Interaction volume radius: 5 \u00c5
Interaction volume height: 40 \u00c5
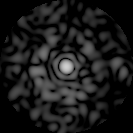
Disorder parameter: 0.8273